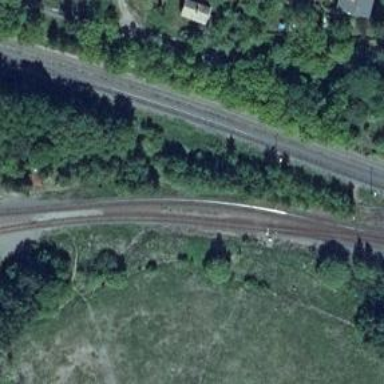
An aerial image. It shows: Railway signal.